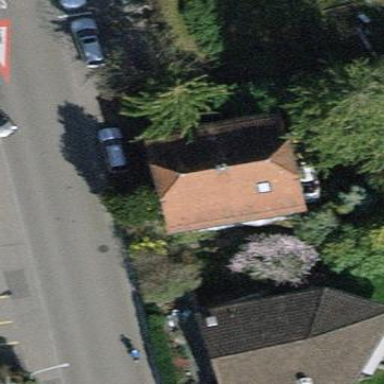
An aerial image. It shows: Detached building.